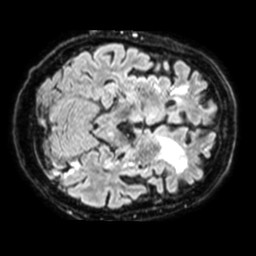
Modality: FLAIR
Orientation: axial
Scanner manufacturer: philips
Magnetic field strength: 1.5 T
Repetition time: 4.8 s
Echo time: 0.3436 s